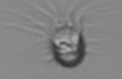
Label: Balanion